Interaction volume radius: 5 \u00c5
Interaction volume height: 15 \u00c5
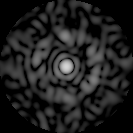
Disorder parameter: 0.8289